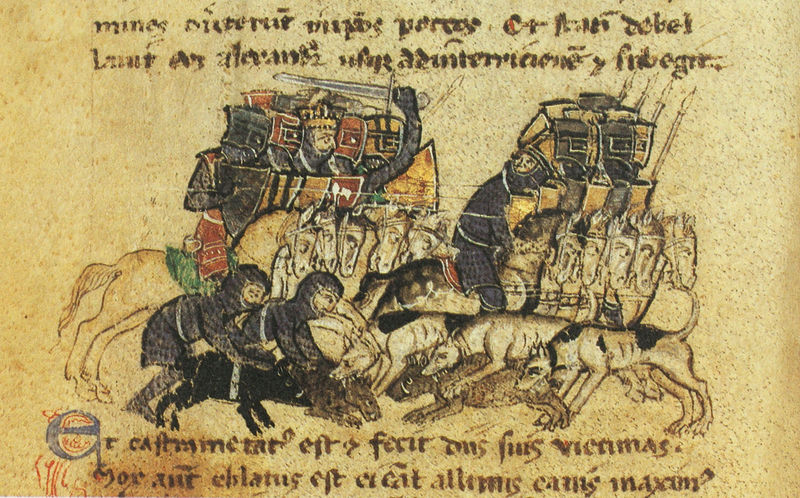
Titel: Alexanderroman
Institution: Leipzig, Stadtbibliothek
Schlagwörter: bunt, schwarz, weiss, hunde, rot, pferde, reiter, schrift, krieg, könig, soldaten, buch, seite, schwert, text, schwerte, ritter, jagd, rüstung, gotisch, mittelalter, speer, eber, scrift, jönig